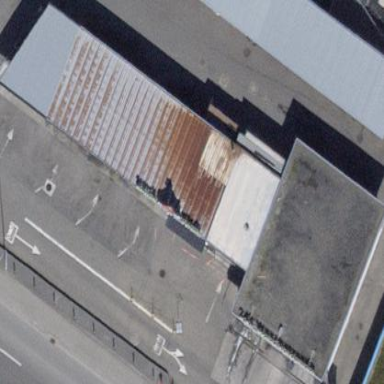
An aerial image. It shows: Building serving as car wash facility.